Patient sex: M
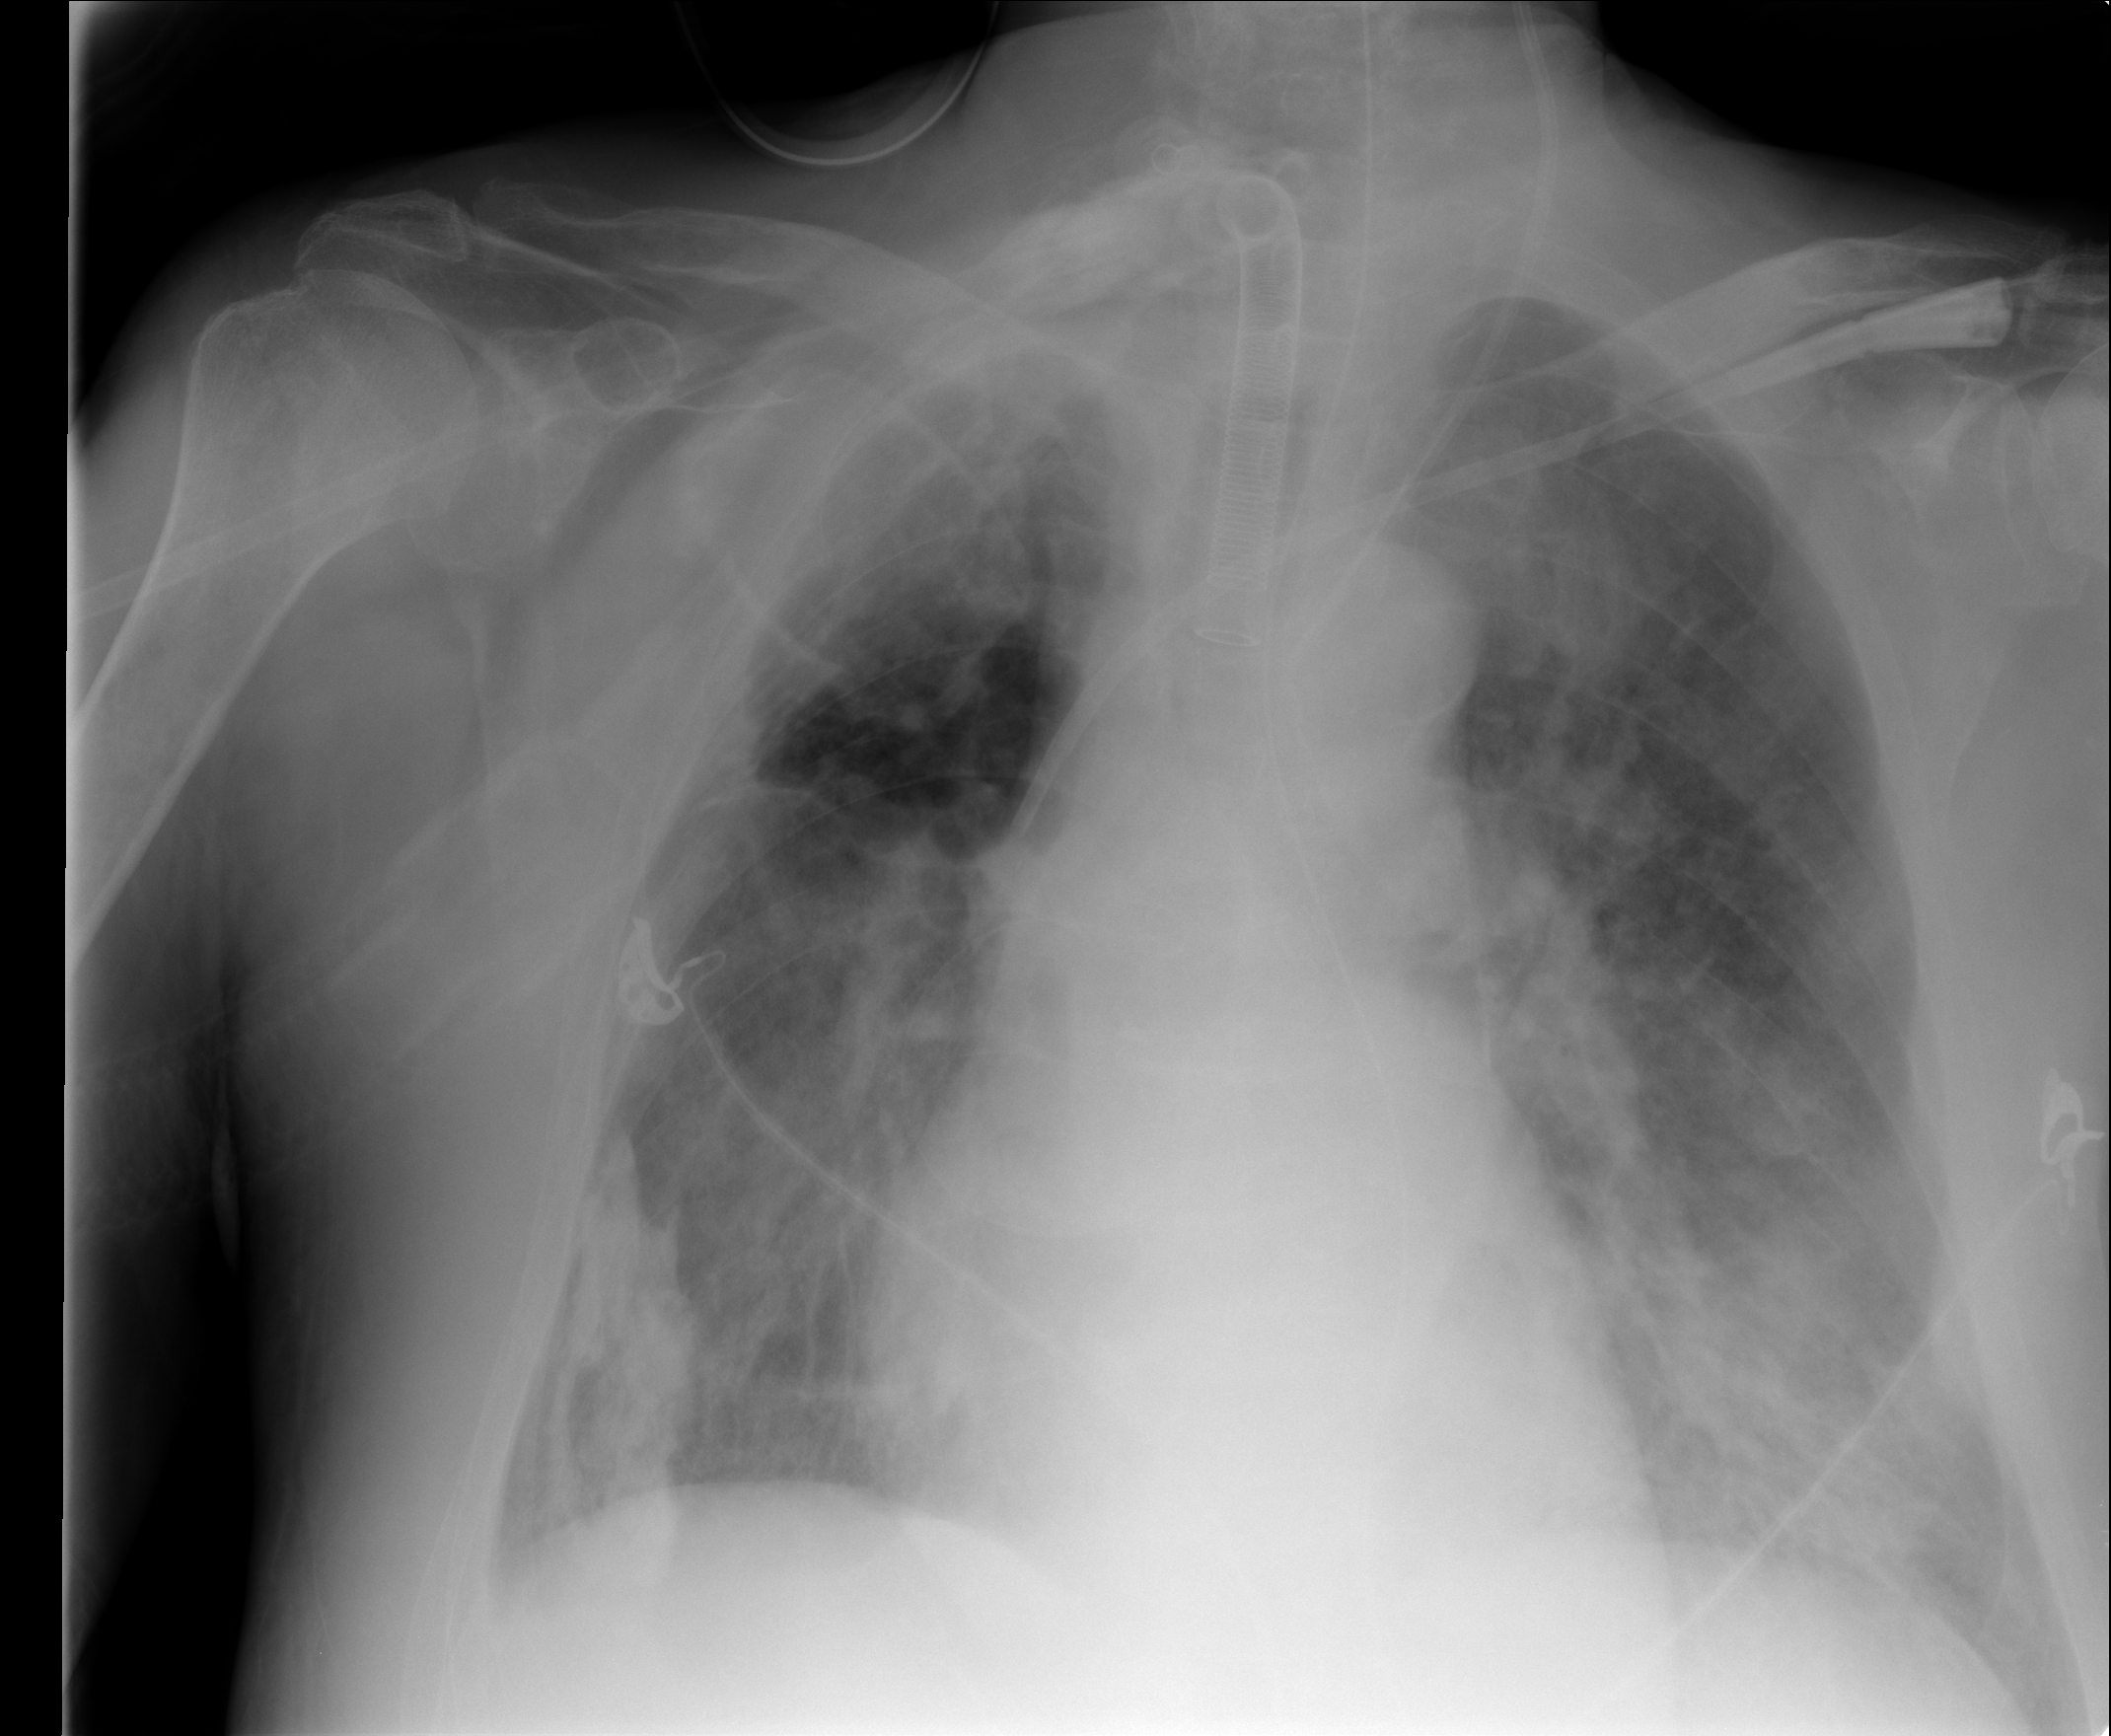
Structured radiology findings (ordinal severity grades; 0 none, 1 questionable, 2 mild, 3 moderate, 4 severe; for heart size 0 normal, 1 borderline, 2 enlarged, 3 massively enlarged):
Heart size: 0
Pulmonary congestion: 2
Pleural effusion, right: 1
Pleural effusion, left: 0
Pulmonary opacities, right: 3
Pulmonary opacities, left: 4
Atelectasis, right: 2
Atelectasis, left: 2